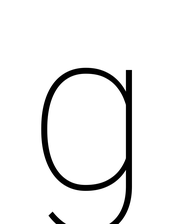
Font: Roboto_Thin